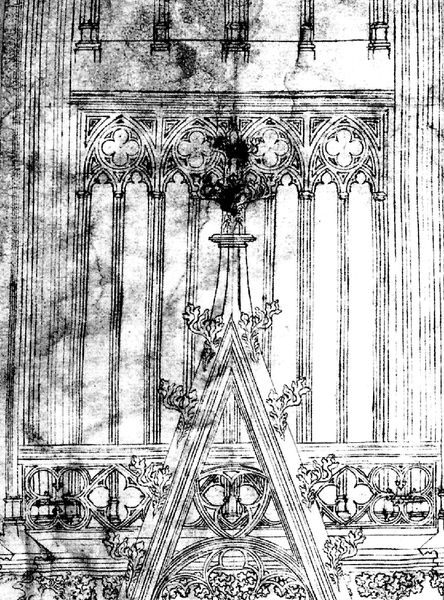
Titel: Mittelalterlicher Fassadenplan (Plan F) des Kölner Doms
Institution: Köln, Dombauarchiv
Schlagwörter: blätter, feder, weiß, kirchturm, ausschnitt, fenster, glas, schwarz, skizze, säule, säulen, zeichnung, gebäude, muster, ornament, wand, architektur, spitze, stein, kirche, spitzen, blatt, gotik, turm, statue, papier, bogen, fassade, studie, giebel, pilaster, detail, ornamente, geländer, bögen, tusche, maske, dom, kohle, druck, seite, schwarzweiß, bleistift, entwurf, tinte, altar, kapitelle, kathedrale, fries, geometrisch, sims, gesims, gotisch, spitzbogen, spitzbögen, blattwerk, plan, reliefs, zierrat, bau, verzierungen, rosetten, details, masswerk, bauen, mamor, riss, kleeblatt, akanthus, aufriss, dack, wan, vierpass, köln, fiale, sins, blüme, deatil, kphle